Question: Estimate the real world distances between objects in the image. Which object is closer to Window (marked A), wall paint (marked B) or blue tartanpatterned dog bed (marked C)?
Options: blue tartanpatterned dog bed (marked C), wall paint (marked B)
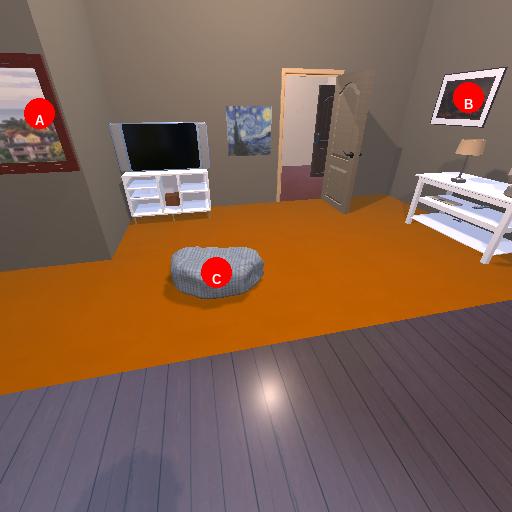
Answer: blue tartanpatterned dog bed (marked C)